Question: This is a little test program to duplicate an intermittent issue in a larger class. The real class creates 4 thumbs of various sizes.
This main.m program will crash 1 out of 5 times it's run with EXC_BAD_ACCESS and highlights CGImageRelease(imgRef); If i comment out CGImageRelease(imgRef) then the app experiences serious memory leaks but doesn't crash...
'''
#import <Foundation/Foundation.h>
#import <Cocoa/Cocoa.h>
int main(int argc, const char * argv[])
{
@autoreleasepool {
NSString * image = @"/Users/xxx/Pictures/wallpaper/7gjMT.jpg";
NSData * imageData = [NSData dataWithContentsOfFile:image];
CFDataRef imgData = (__bridge CFDataRef)imageData;
CGImageRef imgRef;
CGDataProviderRef imgDataProvider = NULL;
imgDataProvider = CGDataProviderCreateWithCFData(imgData);
imgRef = CGImageCreateWithJPEGDataProvider(imgDataProvider, NULL, true, kCGRenderingIntentDefault);
CGDataProviderRelease(imgDataProvider);
for (int i = 0; i < 1000; i++) {
// create context, keeping original image properties
CGColorSpaceRef colorspace = CGImageGetColorSpace(imgRef);
CGContextRef context = CGBitmapContextCreate(NULL, 2560, 1440,
CGImageGetBitsPerComponent(imgRef),
CGImageGetBytesPerRow(imgRef),
colorspace,
kCGImageAlphaPremultipliedFirst);
CGColorSpaceRelease(colorspace);
// draw image to context (resizing it)
CGContextDrawImage(context, CGRectMake(0, 0, 2560, 1440), imgRef);
// extract resulting image from context
CGImageRef newImgRef;
newImgRef = CGBitmapContextCreateImage(context);
CGImageRelease(imgRef);
CGContextRelease(context);
imgRef = newImgRef;
}
}
return 0;
}
'''
I found if I release the context first then 1 out of 10 failures it highlights CGImageGetBytesPerRow(imgRef) with the same error.
I added a breakpoint for malloc_error_break and got this on CGImageRelease:

Are CGImageRelease and CGImageRelease releasing a shared resource?
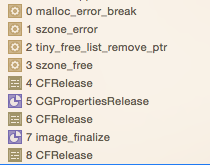
Answer: The main problem is almost certainly that you're releasing a colorspace that you don't own. 'CGImageGetColorSpace(imgRef)' does not give you an ownership of the returned colorspace object, so you shouldn't be calling 'CGColorSpaceRelease(colorspace)' later. (By the way, although I happened to get a different failure that clued me into the problem, the static analyzer catches this, too.)
As a secondary issue, I was getting failures to create the context because you're using an inappropriate bytes-per-row value. 'CGImageGetBytesPerRow(imgRef)' is the bytes-per-row of that image, but that's only appropriate for the width of that image. Given that you're hard-coding a width rather than using the width of the image (since you're scaling), you should not be using the bytes-per-row of the image.
I guess it will work if you're scaling down, but it will waste space. If you're scaling up, it fails.
In any case, pass 0. That lets 'CGBitmapContextCreate()' compute an optimal value.